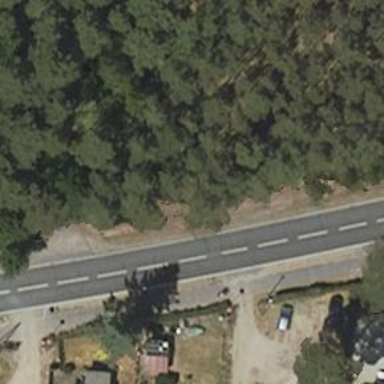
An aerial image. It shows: Secondary road with asphalt surface.